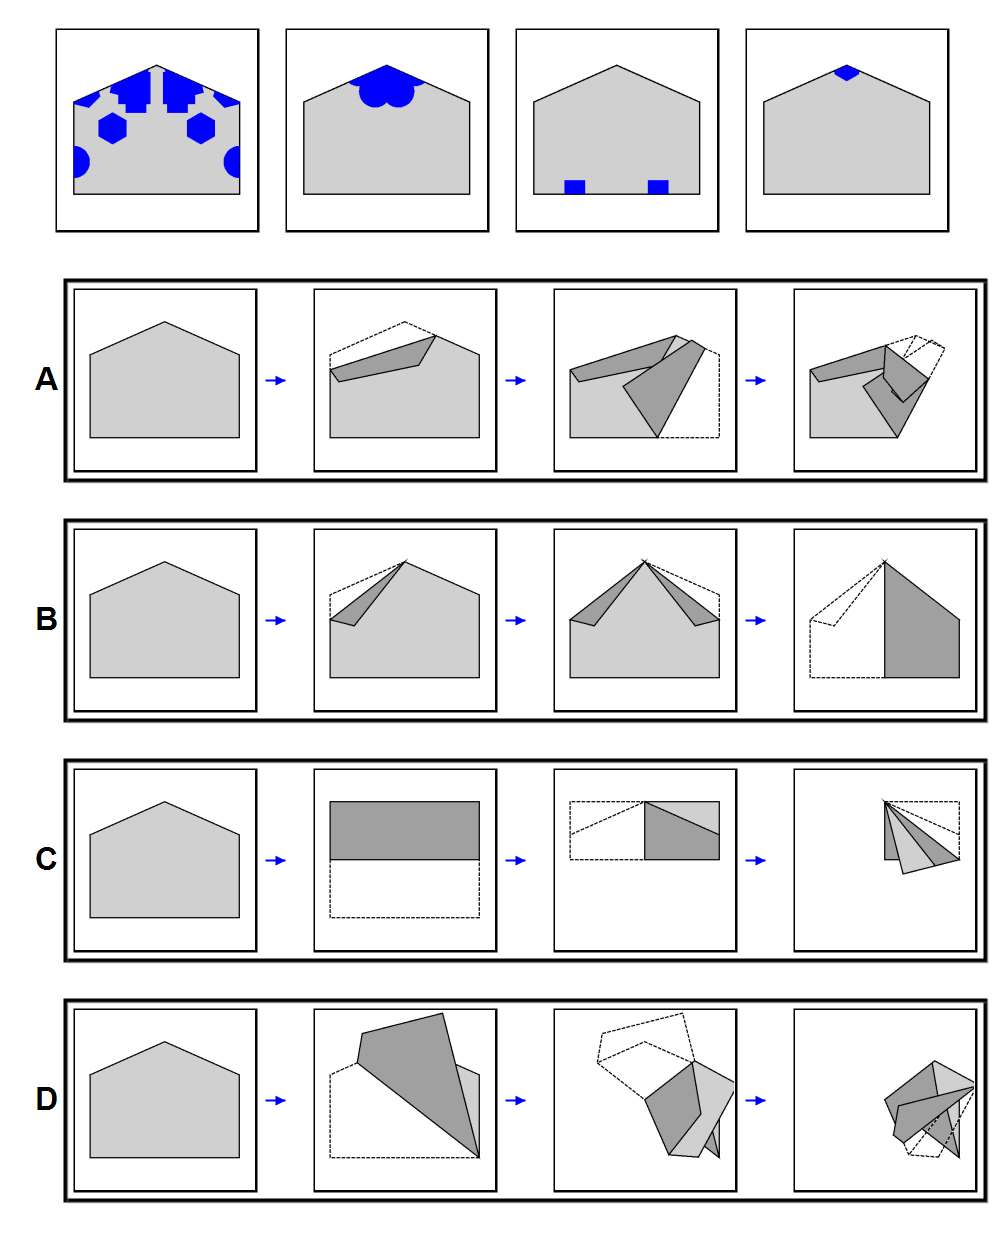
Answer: B